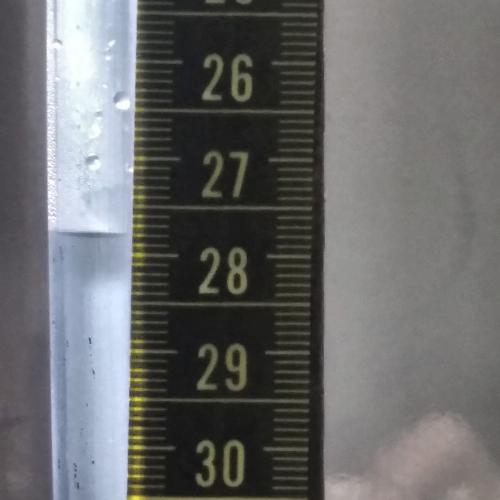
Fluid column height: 27.8 cm